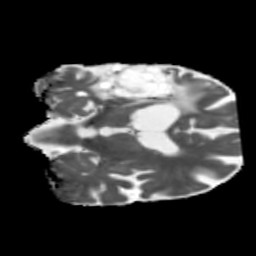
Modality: MD
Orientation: coronal
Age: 55
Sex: male
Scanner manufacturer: siemens
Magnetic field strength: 3 T
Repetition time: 5.47 s
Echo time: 0.0854 s